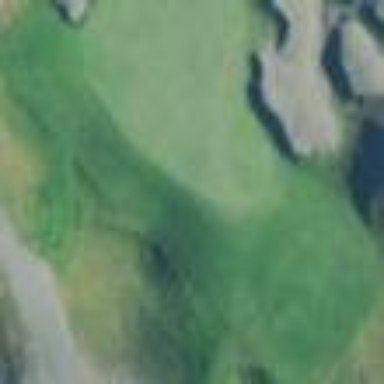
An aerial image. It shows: Golf fairway surrounded by grass.